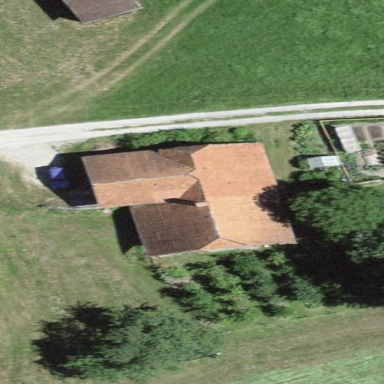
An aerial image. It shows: Farm building.